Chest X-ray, PA view. Patient: 44 years old, sex F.
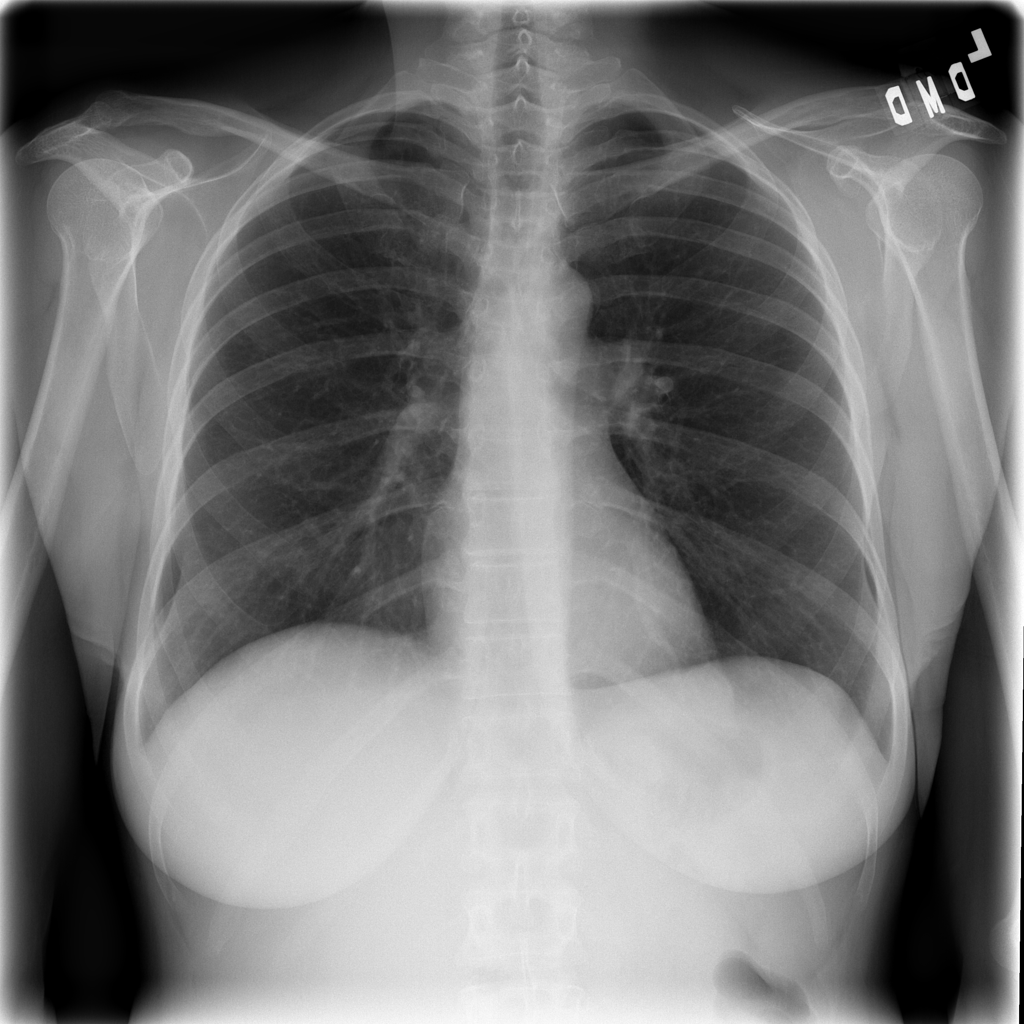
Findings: No Finding